Question: In my app i have a custom progress bar
progress.xml
'''
<ProgressBar
android:id="@+id/progressBar1"
android:layout_width="wrap_content"
android:layout_height="wrap_content"
android:layout_centerInParent="true"
android:progressDrawable="@drawable/loader" />
'''
my gif file

I want to create a progress bar with this image
In other word i want to show this image whenever i download data from server and remove it after downloading the data
or you can say , how to show this image as a progress bar
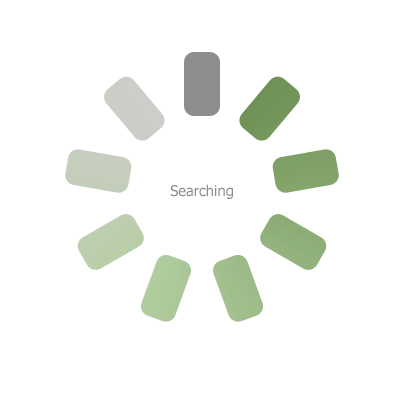
Answer: - First Conver your Gif image to png Slice image sequence.- Declare Your Progress bar as Image view.'''
<ImageView
android:id="@+id/main_progress"
android:layout_width="wrap_content"
android:layout_height="wrap_content"
android:layout_gravity="center"
android:visibility="visible" />
'''
- Create .xml file in drawable folder using your .png sequence image those are generated from gif. In this case, Loading_web_animation.xml'''
<?xml version="1.0" encoding="utf-8"?>
<animation-list xmlns:android="http://schemas.android.com/apk/res/android"
android:oneshot="false">
<item
android:drawable="@mipmap/wblod_0"
android:duration="40" />
<item
android:drawable="@mipmap/wblod_1"
android:duration="40" />
<item
android:drawable="@mipmap/wblod_2"
android:duration="40" />
<item
android:drawable="@mipmap/wblod_3"
android:duration="40" />
<item
android:drawable="@mipmap/wblod_4"
android:duration="40" />
<item
android:drawable="@mipmap/wblod_5"
android:duration="40" />
<item
android:drawable="@mipmap/wblod_6"
android:duration="40" />
<item
android:drawable="@mipmap/wblod_7"
android:duration="40" />
<item
android:drawable="@mipmap/wblod_8"
android:duration="40" />
<item
android:drawable="@mipmap/wblod_9"
android:duration="40" />
<item
android:drawable="@mipmap/wblod_10"
android:duration="40" />
<item
android:drawable="@mipmap/wblod_11"
android:duration="40" />
</animation-list>
'''
- In Main Activity set the code like,'''
private AnimationDrawable animationDrawable;
private ImageView mProgressBar;
mProgressBar.setBackgroundResource(R.drawable.loading_web_animation);
animationDrawable = (AnimationDrawable)mProgressBar.getBackground();
mProgressBar.setVisibility(View.VISIBLE);
animationDrawable.start();
mProgressBar.setVisibility(View.GONE);
animationDrawable.stop();'
'''